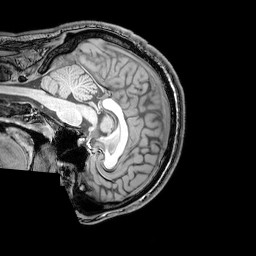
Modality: T1w
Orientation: sagittal
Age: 23
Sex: male
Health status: healthy
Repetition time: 0.081 s
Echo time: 0.037 s